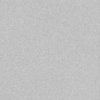
Label: dusty